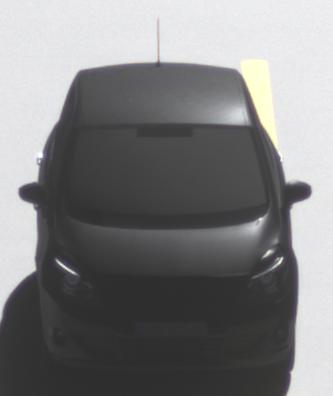
Make: Renault
Model: Scénic 1.6 16V 110
Detailed model: Scénic (III)
Model produced from: 2009/06
Model produced until: 2010/08
Doors: 5
Color: black
Road condition: dry road
Daytime: morning or afternoon
Contrast: high contrast